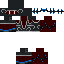
A female skeleton skin with dark skin, wearing brown helmet dressed in a red armor chest and red pants, featuring a closed mouth.